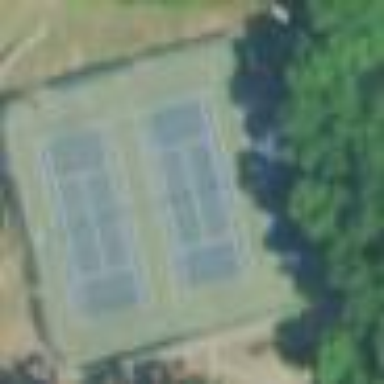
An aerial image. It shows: Tennis court on pitch.